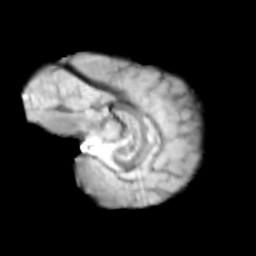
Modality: T2w
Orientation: sagittal
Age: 9
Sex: female
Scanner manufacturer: siemens
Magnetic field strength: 3 T
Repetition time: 3.8 s
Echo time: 0.07 s